Field crop: maize
Growth stage: 2
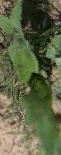
Species: maize